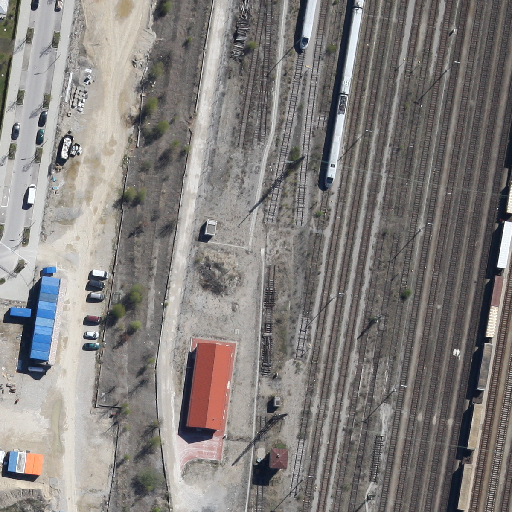
Referring expression: light-duty vehicle in the parking area